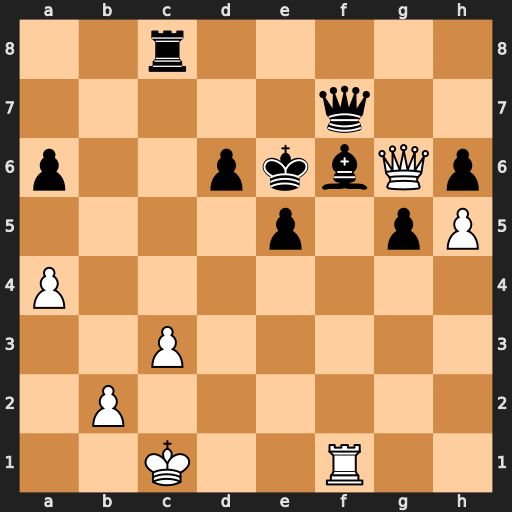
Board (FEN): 2r5/5q2/p2pkbQp/4p1pP/P7/2P5/1P6/2K2R2
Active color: w
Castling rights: -
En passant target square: -
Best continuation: Qf5+ Ke7 Qxc8